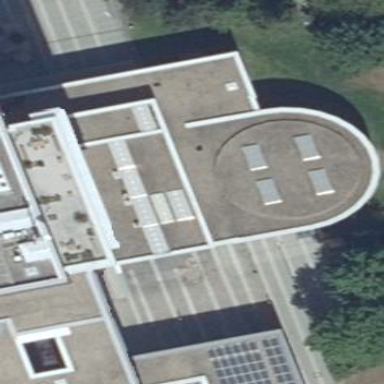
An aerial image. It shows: Building with flat roof.